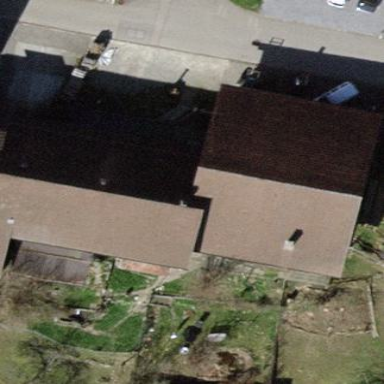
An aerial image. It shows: Gabled roof on farm auxiliary building.